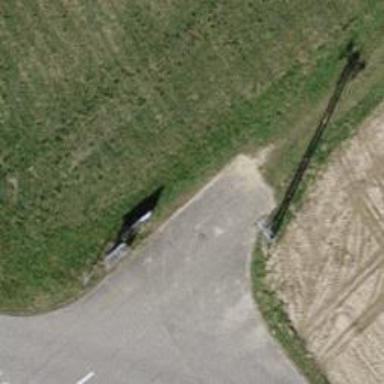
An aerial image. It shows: Asphalt track with grade1 tracktype.